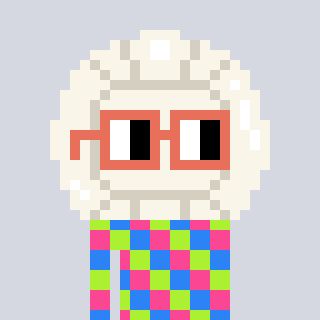
a pixel art character with square orange glasses, a volleyball-shaped head and a gold-colored body on a cool background